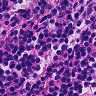
Metastatic tissue present: no